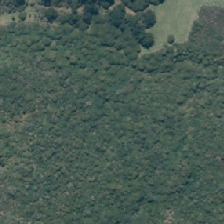
Land cover: broadleaved_indigenous_hardwood